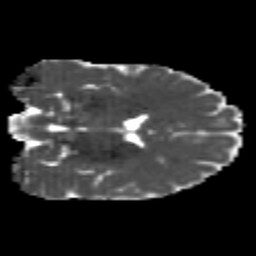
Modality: MD
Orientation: coronal
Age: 26
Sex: female
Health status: healthy
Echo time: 0.074 s